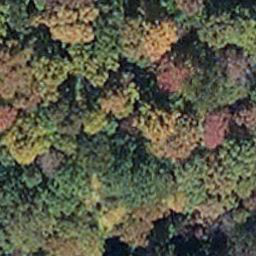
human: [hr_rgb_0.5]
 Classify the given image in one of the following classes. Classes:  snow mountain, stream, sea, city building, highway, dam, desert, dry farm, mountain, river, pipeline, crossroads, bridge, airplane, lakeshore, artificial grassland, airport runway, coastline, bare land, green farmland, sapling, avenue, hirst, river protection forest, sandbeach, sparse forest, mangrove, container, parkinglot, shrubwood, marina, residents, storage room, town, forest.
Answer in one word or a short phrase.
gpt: mangrove